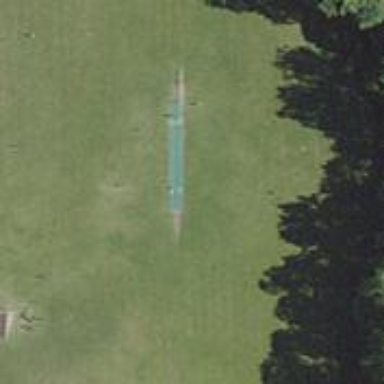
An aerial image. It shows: Cricket pitch used for leisure land.